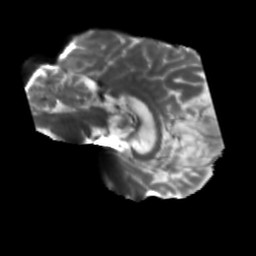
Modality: T2w
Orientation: sagittal
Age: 53
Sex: male
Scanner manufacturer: siemens
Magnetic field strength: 3 T
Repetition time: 5.25 s
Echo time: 0.08 s